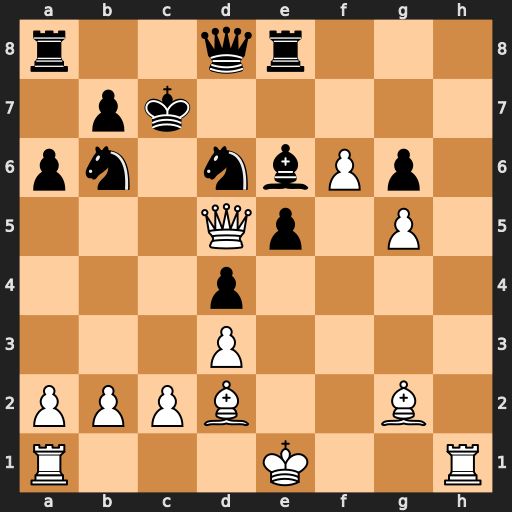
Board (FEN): r2qr3/1pk5/pn1nbPp1/3Qp1P1/3p4/3P4/PPPB2B1/R3K2R
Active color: w
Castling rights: KQ
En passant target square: -
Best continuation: Rh7+ Nd7 Qc5+ Kb8 Qxd6+